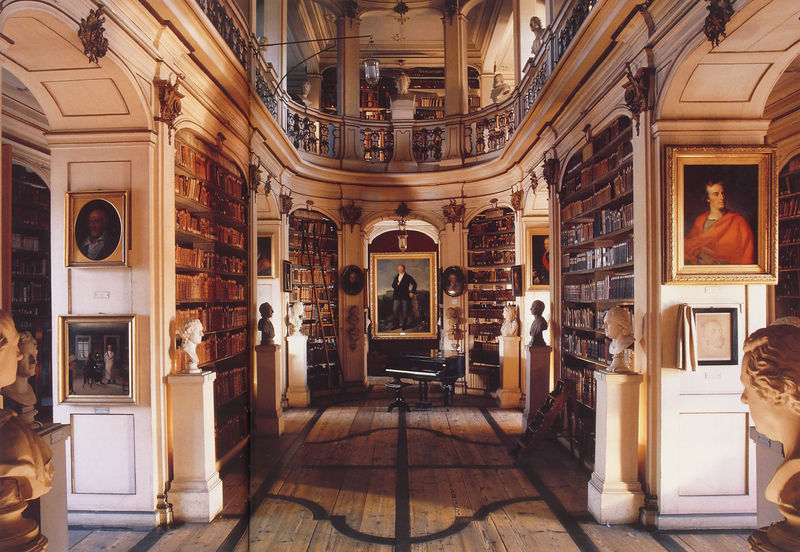
Titel: Herzogin Anna Amalia Bibliothek in Weimar
Standort: Weimar, Herzogin- Anna- Amalia- Bibliothek (EU - D - Thüringen)
Schlagwörter: gemälde, weiß, braun, bunt, holz, lampe, lampen, licht, raum, säule, rot, regal, rahmen, bild, boden, figur, gold, statue, bilder, bücher, parkett, dielen, figuren, brand, leiter, holzboden, büste, bemälde, piano, verzierung, stuck, geländer, foto, fotografie, wände, gang, kloster, porträts, weimar, napoleon, portraits, bücherregal, statuen, toga, etagen, bibliothek, bücherei, bücherregale, regale, büsten, abgebrannt, gemäde, göthe, klaiver, amalia, staturen, handschriften, inkunablen, roter matel